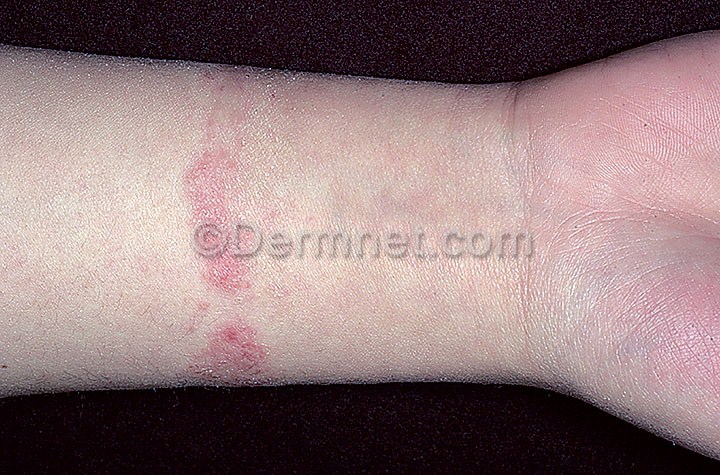
Disease: Poison Ivy Photos and other Contact Dermatitis